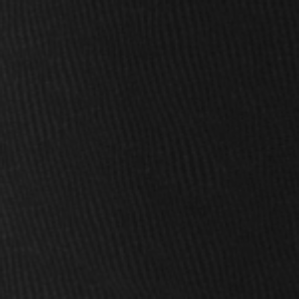
Label: frost